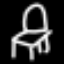
Label: chair